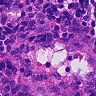
Metastatic tissue present: no